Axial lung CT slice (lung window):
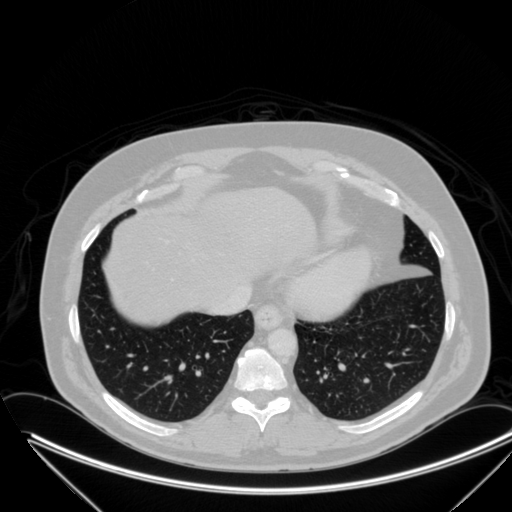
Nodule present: no